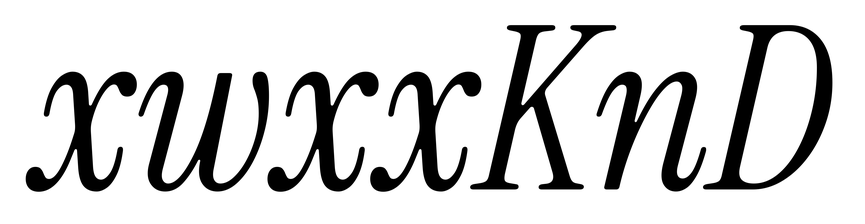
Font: InstrumentSerif-Italic